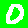
Digit: 0